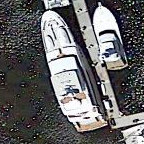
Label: civil